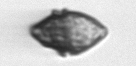
Label: Kryptoperidinium_triquetrum